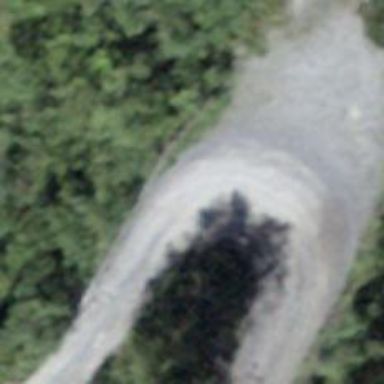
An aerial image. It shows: Gravel track with grade2 quality.